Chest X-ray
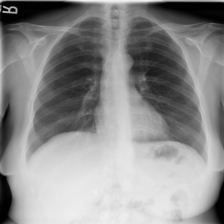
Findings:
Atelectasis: negative
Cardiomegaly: negative
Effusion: negative
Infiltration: negative
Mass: negative
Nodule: negative
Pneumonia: negative
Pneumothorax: positive
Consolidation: negative
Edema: negative
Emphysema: negative
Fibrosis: negative
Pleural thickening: negative
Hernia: negative